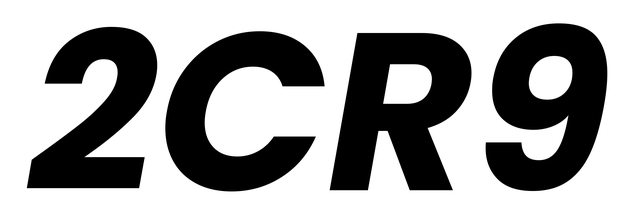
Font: Poppins-BoldItalic